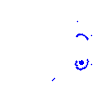
Particle: kaon